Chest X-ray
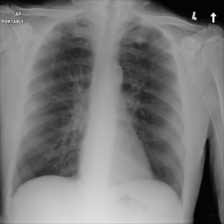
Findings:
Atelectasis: negative
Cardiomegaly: negative
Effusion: negative
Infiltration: negative
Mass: negative
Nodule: negative
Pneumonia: negative
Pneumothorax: negative
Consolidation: negative
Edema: negative
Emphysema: negative
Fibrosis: negative
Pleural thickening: negative
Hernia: negative